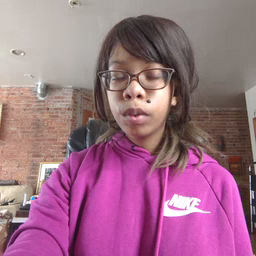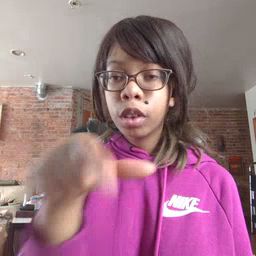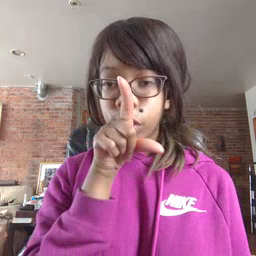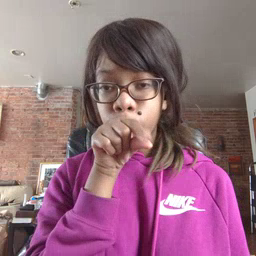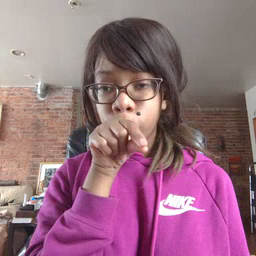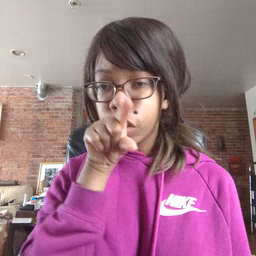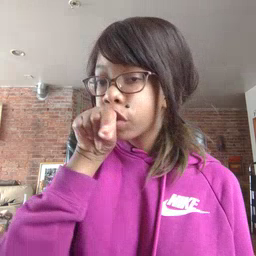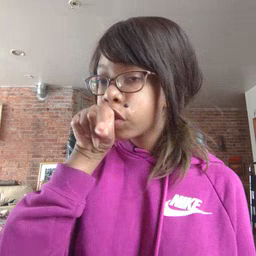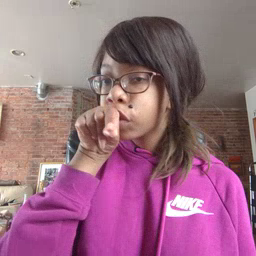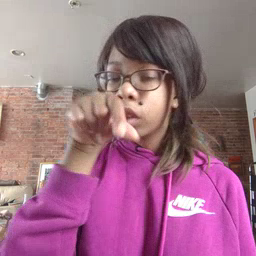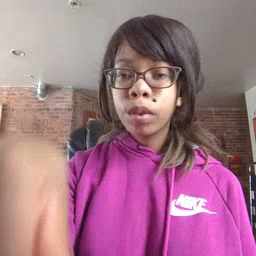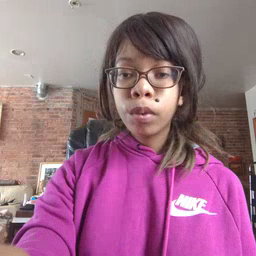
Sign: bird